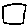
Label: square